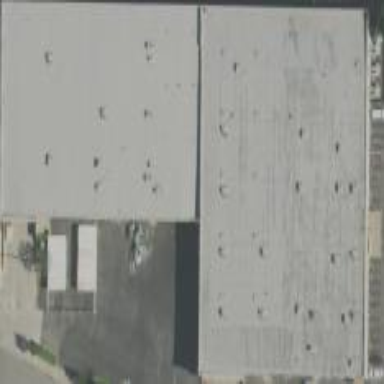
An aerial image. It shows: Industrial building.